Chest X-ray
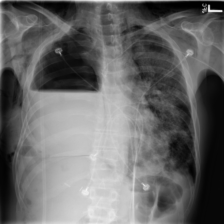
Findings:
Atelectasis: negative
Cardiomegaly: negative
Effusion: negative
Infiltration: negative
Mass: negative
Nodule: negative
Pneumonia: negative
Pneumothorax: negative
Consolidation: negative
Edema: negative
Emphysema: positive
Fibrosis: positive
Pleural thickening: negative
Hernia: negative